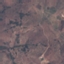
Land use / land cover class: HerbaceousVegetation